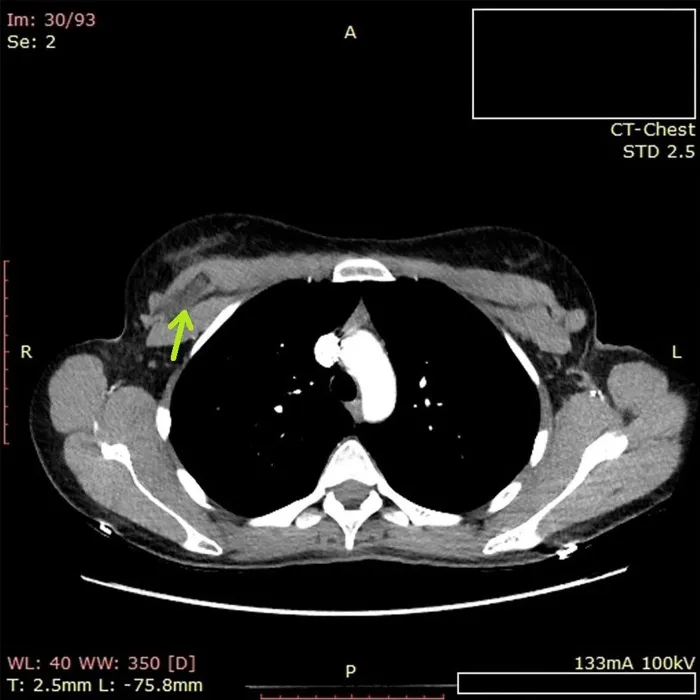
Computed tomography (CT) of the chest. On the upper right chest wall behind the pectoralis muscle, a foreign object 2.7 cm long by 1 cm in diameter.
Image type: radiology (ct)